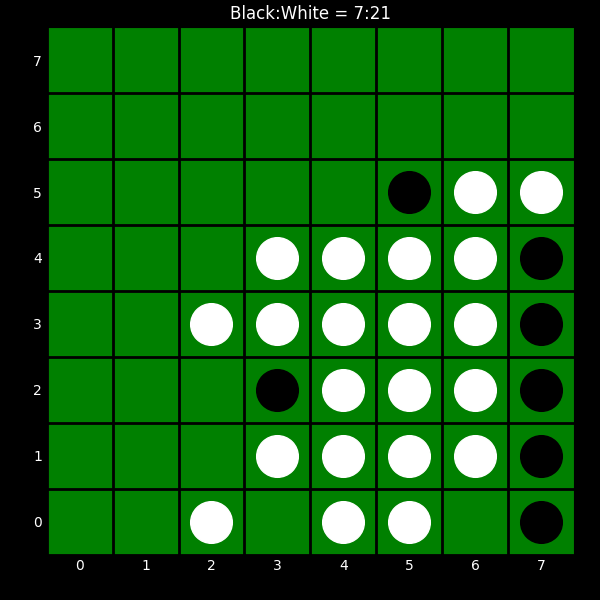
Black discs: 7
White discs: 21